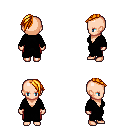
a pixel art fantasy rpg character, female body template, human, light skin, black robe, red pants, light blonde long mohawk hairstyle, four views (front, back, left, right), 2x2 character sprite sheet, small pixel art, hard edges, no anti-aliasing